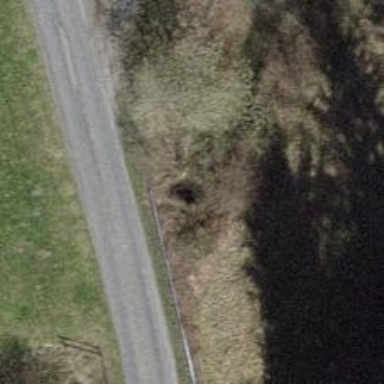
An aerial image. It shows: Culvert tunnel.